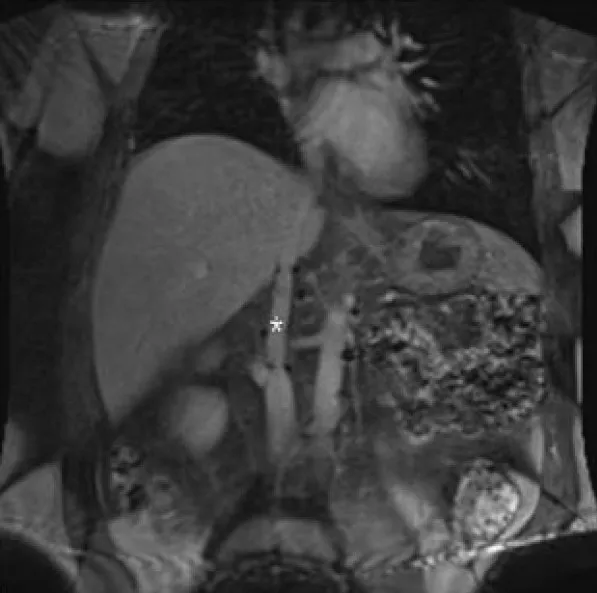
One-year follow-up magnetic resonance image shows patent polytetrafluoroethylene graft (asterisk) and no local tumor recurrence.
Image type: radiology (mri)